六年级 · 度量几何学
一只钟, 它的分针长 $4 \mathrm{~cm}$, 这根分针转动一昼夜, 它的尖端所走的路程是多少厘米?(10 分)

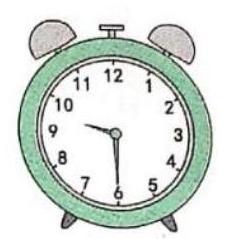
答案: $(4 \times 2) 3.14 \times 24=602.88(\mathrm{~cm})$
      答: 它的尖端所走的路程是 $602.88 \mathrm{~cm}$ 。